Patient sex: F
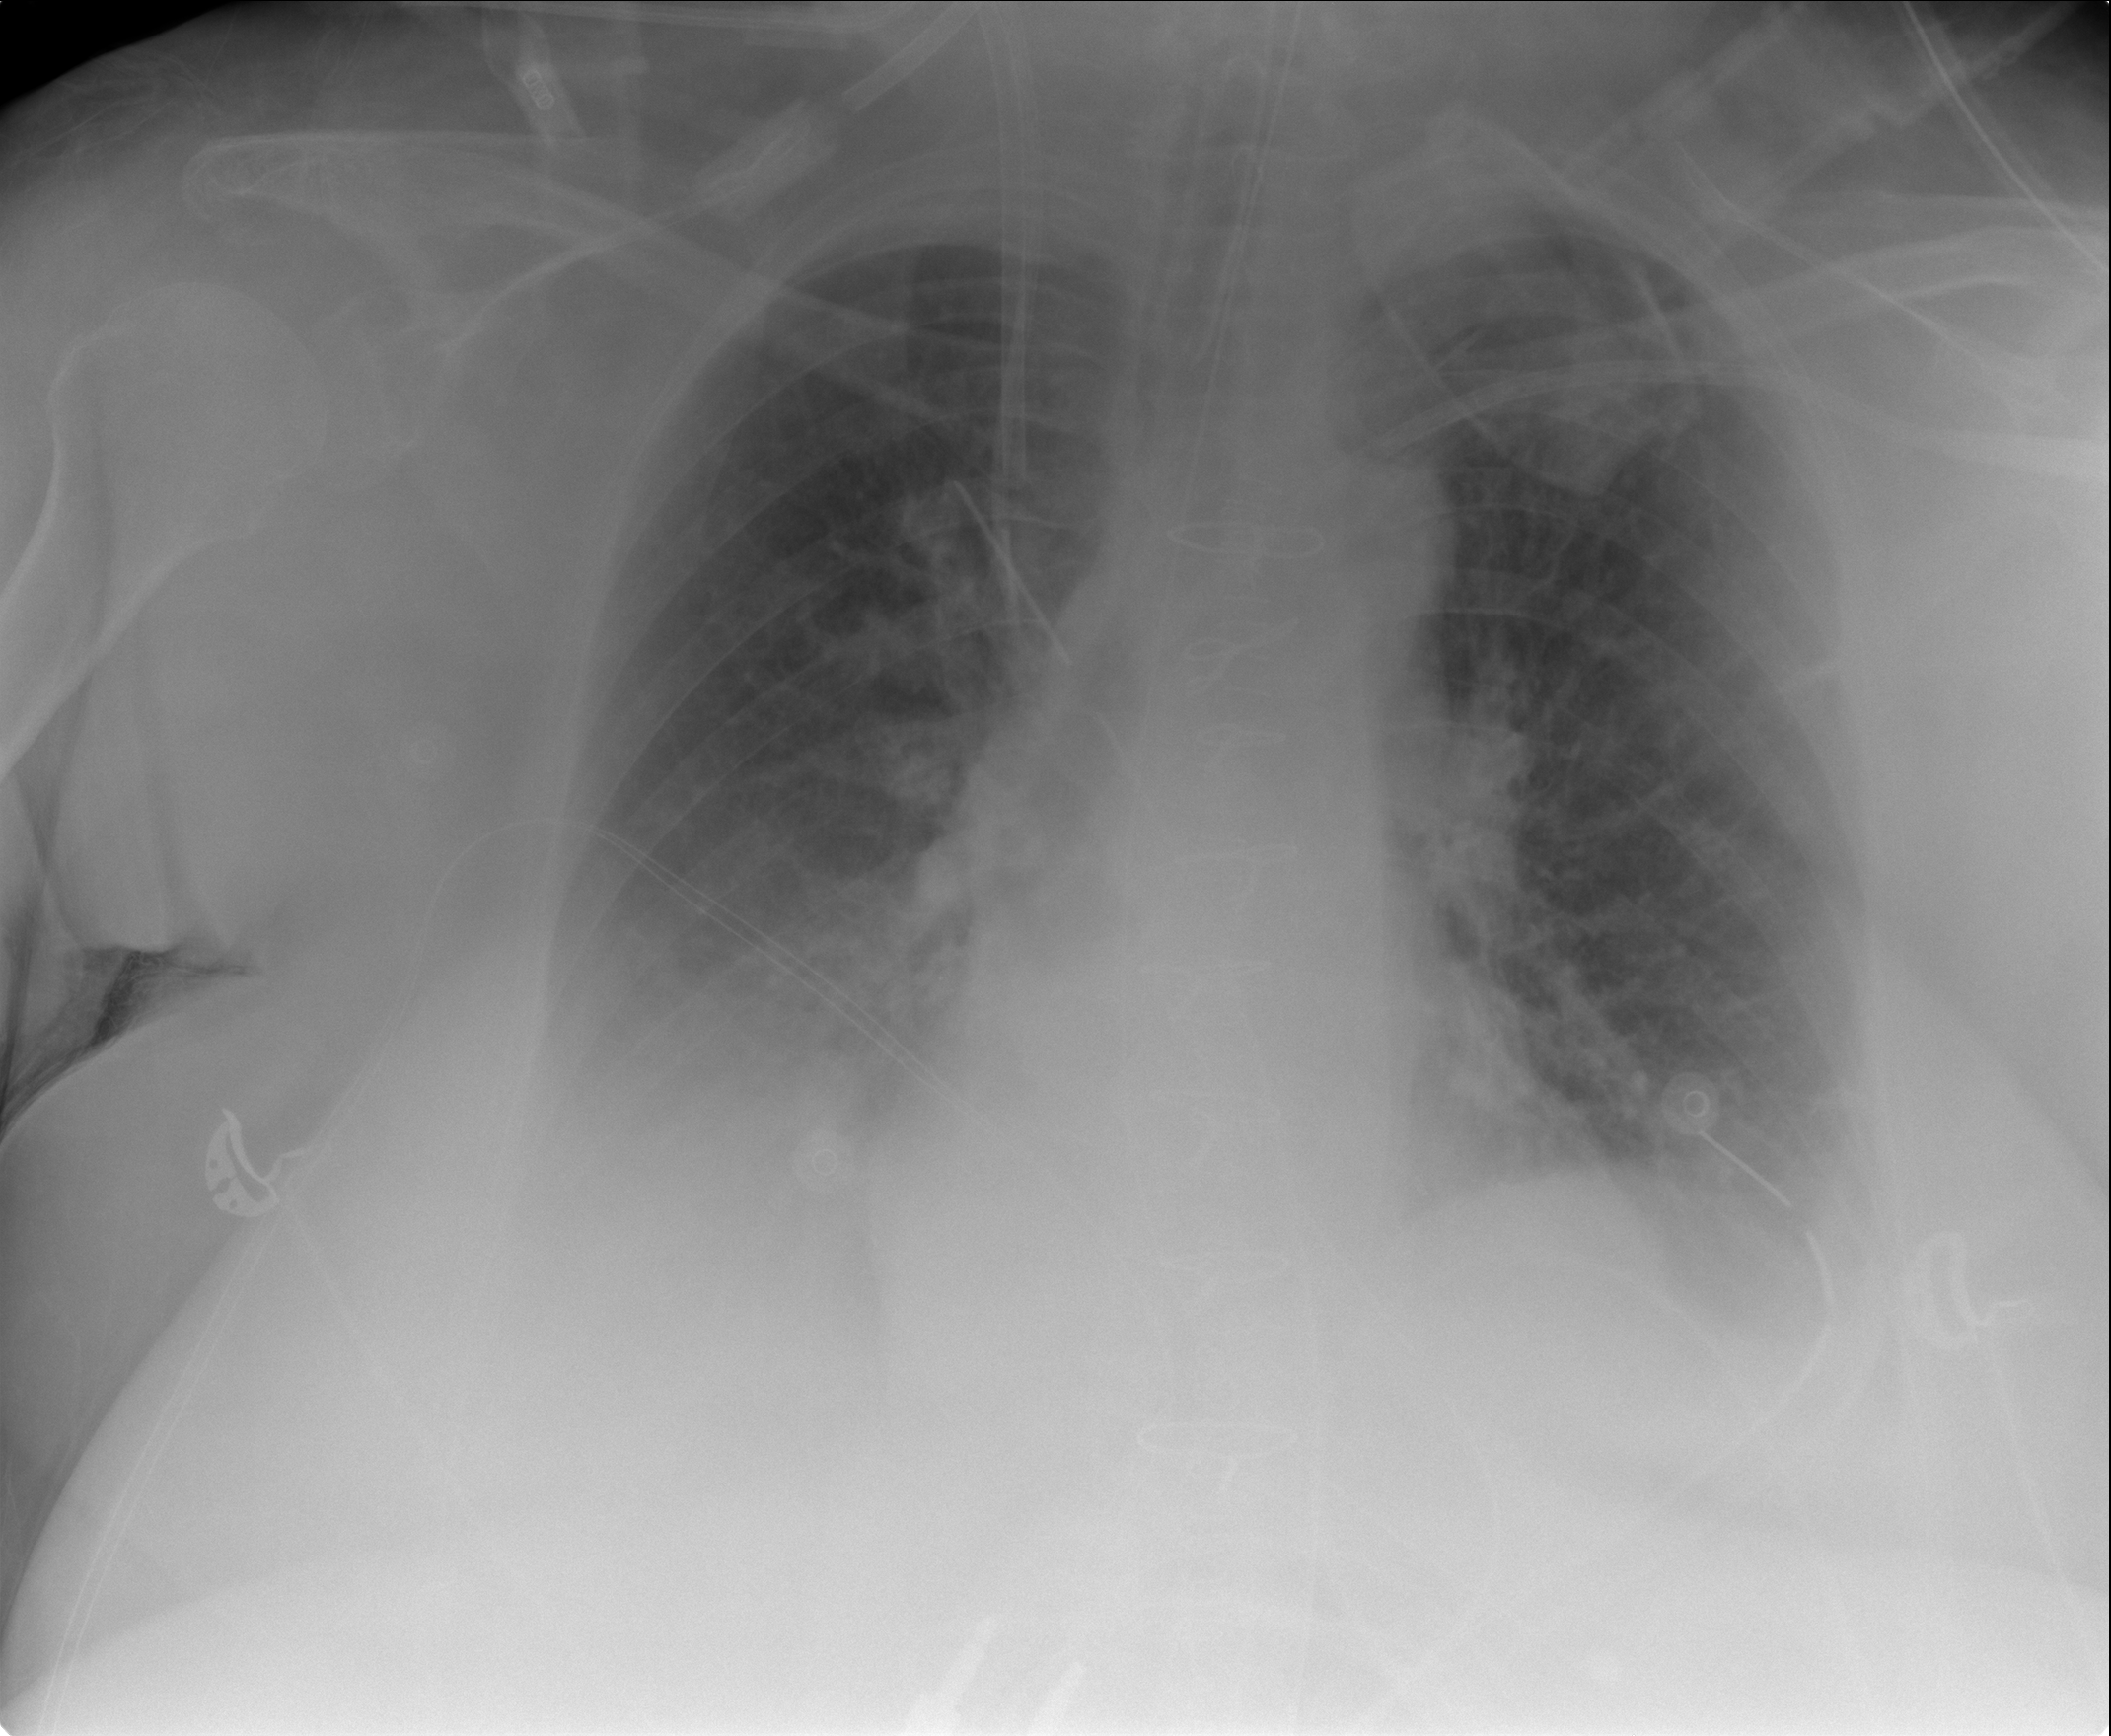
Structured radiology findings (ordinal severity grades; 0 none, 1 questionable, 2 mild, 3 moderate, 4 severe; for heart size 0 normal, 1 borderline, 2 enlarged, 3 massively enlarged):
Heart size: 1
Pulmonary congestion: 2
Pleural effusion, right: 3
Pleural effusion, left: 2
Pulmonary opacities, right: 0
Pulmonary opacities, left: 0
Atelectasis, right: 2
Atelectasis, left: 2